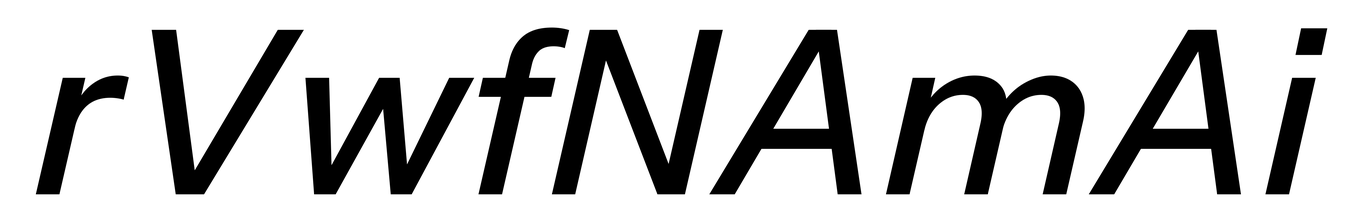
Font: InstrumentSans-Italic_Medium_Italic